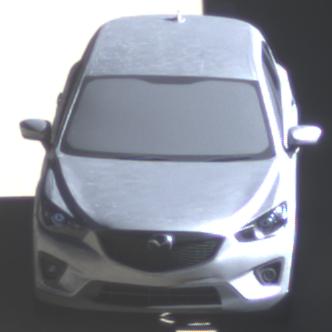
Make: Mazda
Model: CX-5 2.0 SKYACTIV-G 160
Detailed model: CX-5 (GH)
Model produced from: 2012/04
Model produced until: 2015/02
Doors: 5
Color: white
Road condition: dry road
Daytime: morning or afternoon
Contrast: high contrast